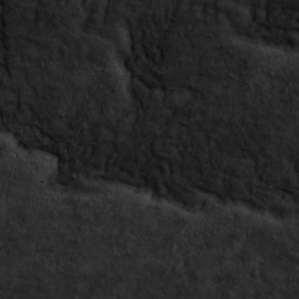
Label: non_frost